Field crop: maize
Growth stage: 2
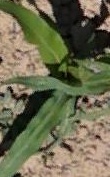
Species: maize